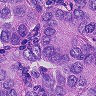
Metastatic tissue present: yes